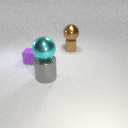
large gray metal cylinder below large cyan metal sphere